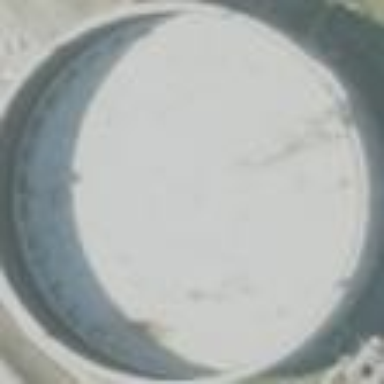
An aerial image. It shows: Storage tank which is man-made.